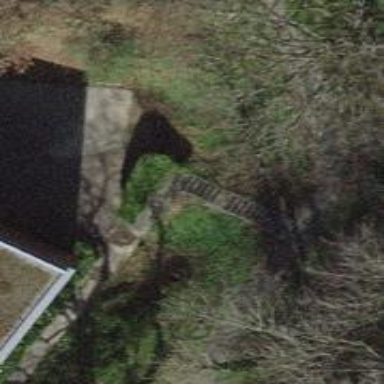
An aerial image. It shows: Set of steps on the road.